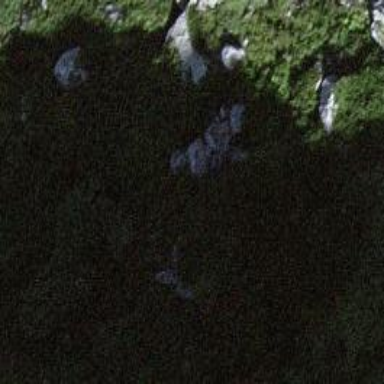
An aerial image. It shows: Cliff in nature.